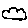
Label: cloud